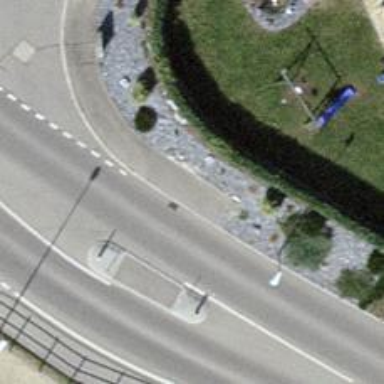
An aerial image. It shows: Kerb barrier.